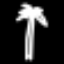
Label: palm tree